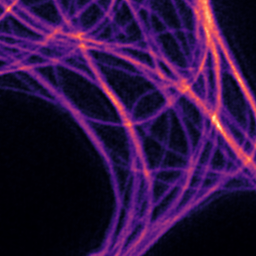
Label: Super-resolution Microtubules image